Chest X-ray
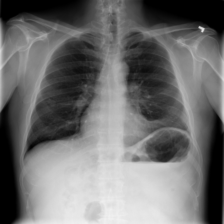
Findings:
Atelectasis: positive
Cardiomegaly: negative
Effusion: negative
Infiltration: negative
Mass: negative
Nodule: positive
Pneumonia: negative
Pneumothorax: negative
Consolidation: negative
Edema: negative
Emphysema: negative
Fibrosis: negative
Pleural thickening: negative
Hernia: negative